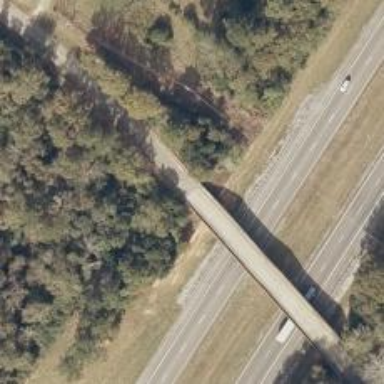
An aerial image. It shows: Unclassified road crossing viaduct bridge.